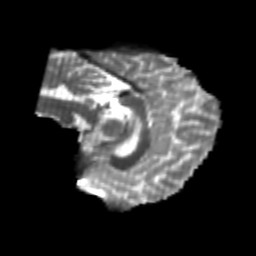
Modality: T2w
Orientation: sagittal
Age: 20
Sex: male
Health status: healthy
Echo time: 0.074 s